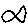
Label: fish